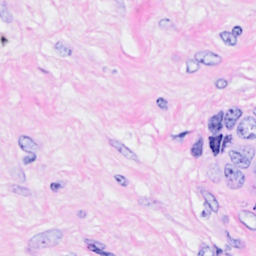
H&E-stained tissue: Breast